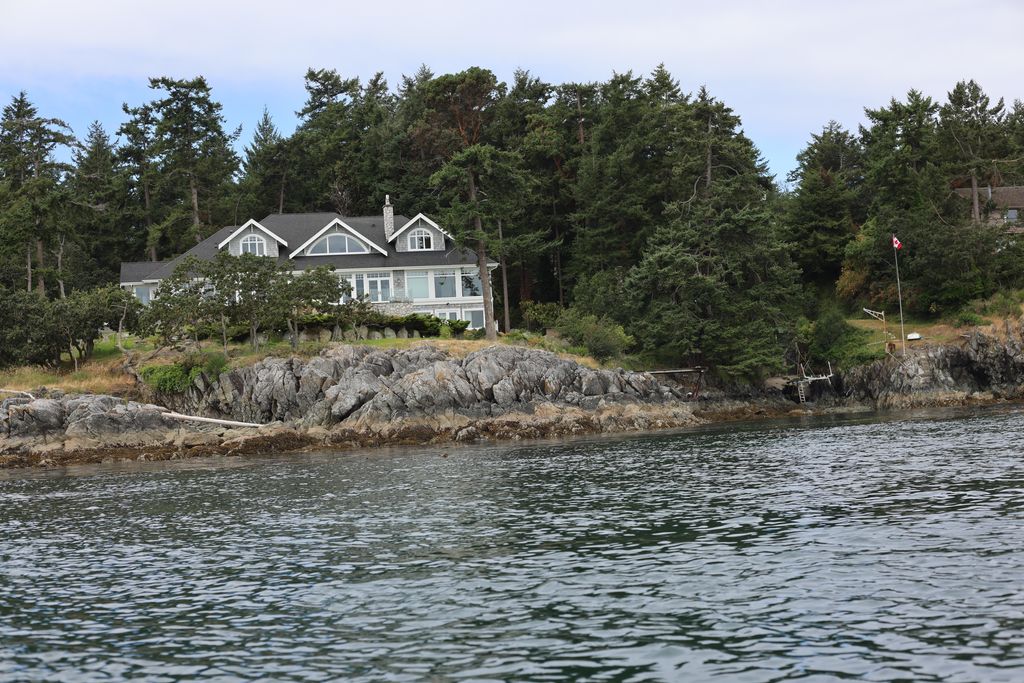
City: victoria